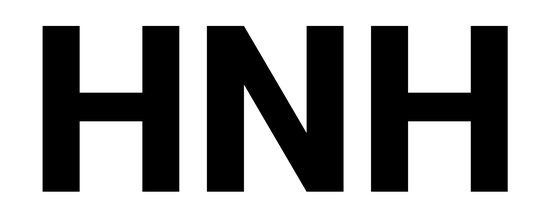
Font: Roboto_ExtraBold